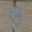
Label: 3